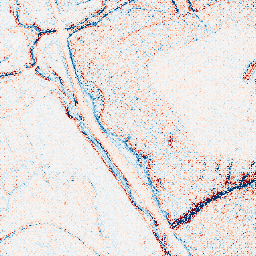
Category: edge_preserving
Decomposition family: anisotropic_diffusion
Decomposition parameters: iterations: 20
kappa: 50
gamma: 0.1
Upsampling method: regularized
Upsampling parameters: scale: 2
lambda_reg: 0.1
Upsampling scale: 2